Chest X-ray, PA view. Patient: 56 years old, sex M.
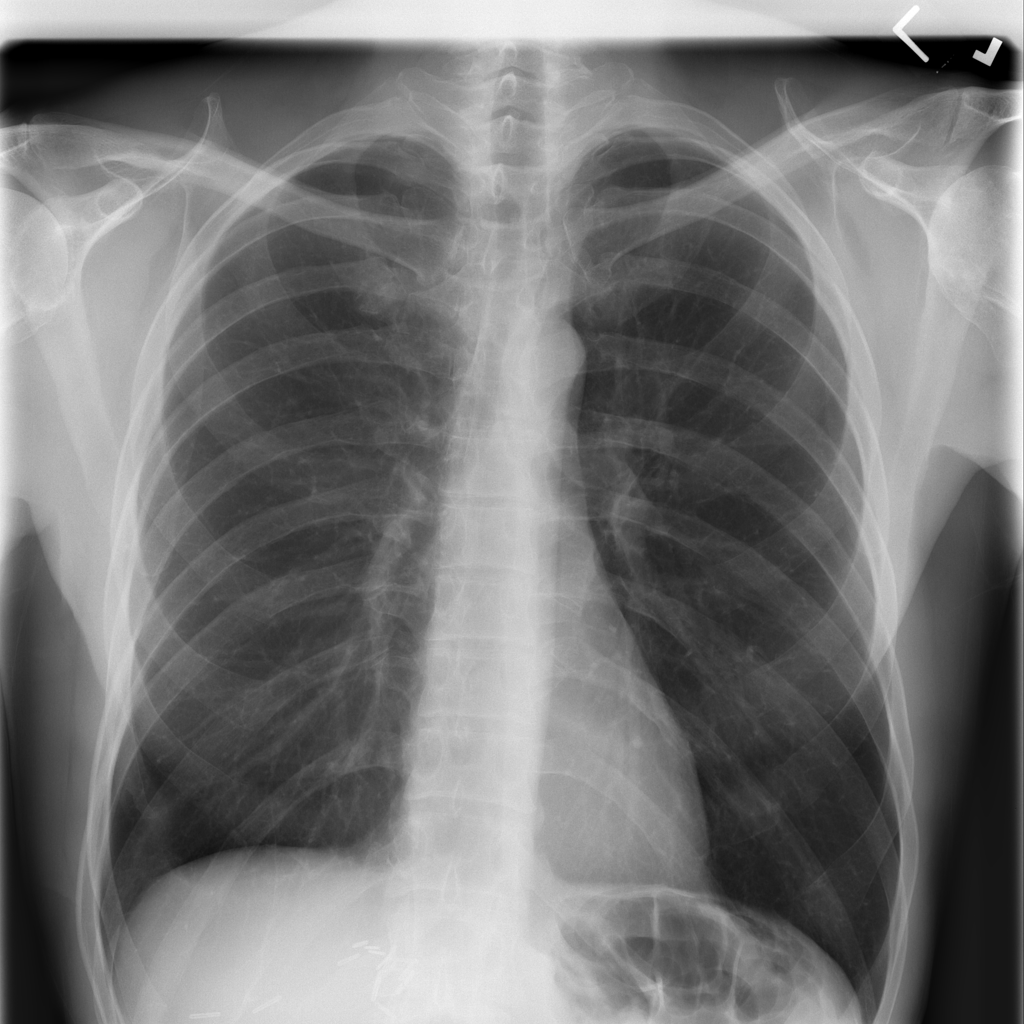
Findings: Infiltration